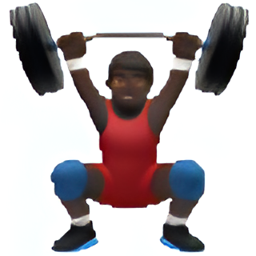
Name: man weight lifting type 6
Emoji: 🏋🏿‍♂️
Group: People & Body
Sub-group: person-sport